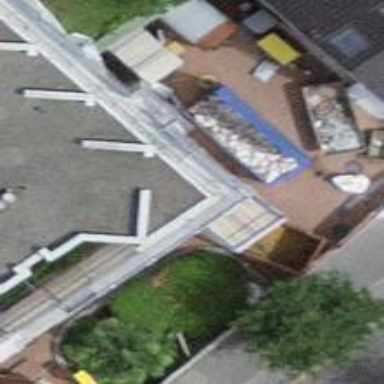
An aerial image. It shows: Restaurant.